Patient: sex M, age 74
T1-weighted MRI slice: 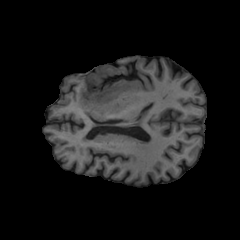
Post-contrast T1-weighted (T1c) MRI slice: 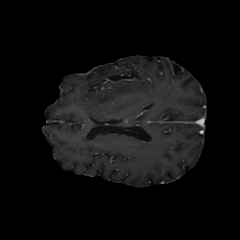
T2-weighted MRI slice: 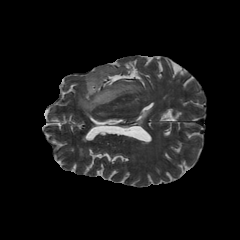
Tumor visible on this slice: yes
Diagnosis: Glioblastoma, IDH-wildtype
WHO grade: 4